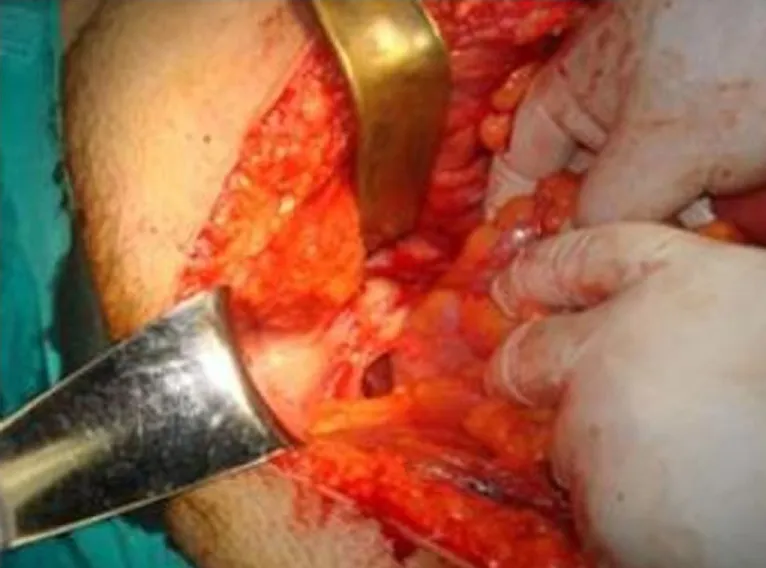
Presence of one hydatid cyst in the mesentery.
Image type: medical_photograph (other_medical_photograph)